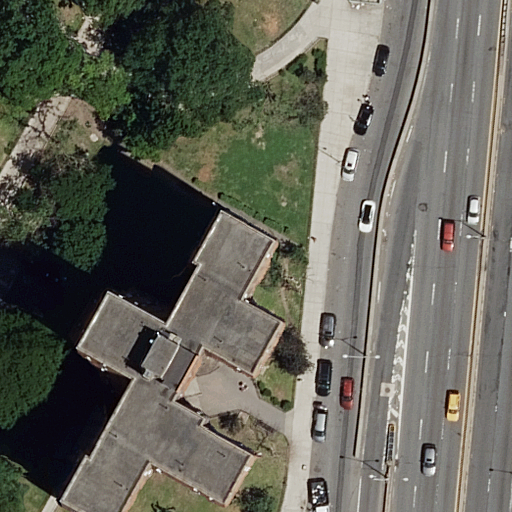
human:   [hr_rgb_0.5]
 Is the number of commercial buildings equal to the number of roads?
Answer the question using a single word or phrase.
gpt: no

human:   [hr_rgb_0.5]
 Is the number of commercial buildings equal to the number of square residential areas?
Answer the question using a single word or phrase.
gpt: yes

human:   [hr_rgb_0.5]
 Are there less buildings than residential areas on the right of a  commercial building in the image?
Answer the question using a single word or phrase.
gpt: no

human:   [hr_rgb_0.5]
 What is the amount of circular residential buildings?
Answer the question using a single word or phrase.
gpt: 0

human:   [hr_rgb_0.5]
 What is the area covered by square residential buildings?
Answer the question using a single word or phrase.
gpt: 0m2

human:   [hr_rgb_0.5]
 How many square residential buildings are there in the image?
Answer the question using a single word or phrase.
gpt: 0

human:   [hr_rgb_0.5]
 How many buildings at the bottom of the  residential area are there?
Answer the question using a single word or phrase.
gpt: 0

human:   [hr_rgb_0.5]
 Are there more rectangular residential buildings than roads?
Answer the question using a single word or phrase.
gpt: no

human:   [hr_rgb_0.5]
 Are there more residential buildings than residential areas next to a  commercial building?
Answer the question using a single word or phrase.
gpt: yes

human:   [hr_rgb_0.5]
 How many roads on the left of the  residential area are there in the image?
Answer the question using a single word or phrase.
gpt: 0

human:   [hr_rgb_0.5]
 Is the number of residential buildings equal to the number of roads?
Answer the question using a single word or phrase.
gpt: no

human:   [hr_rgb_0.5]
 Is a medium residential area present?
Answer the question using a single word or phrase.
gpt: no

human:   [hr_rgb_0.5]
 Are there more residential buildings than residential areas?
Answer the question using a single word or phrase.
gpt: no

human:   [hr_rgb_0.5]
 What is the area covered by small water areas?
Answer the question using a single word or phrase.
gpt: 0m2

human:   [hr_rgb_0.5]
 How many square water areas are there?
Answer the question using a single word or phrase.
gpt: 0

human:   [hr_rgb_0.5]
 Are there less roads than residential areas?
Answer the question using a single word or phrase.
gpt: no

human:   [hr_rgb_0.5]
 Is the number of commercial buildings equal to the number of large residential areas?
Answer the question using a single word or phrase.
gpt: no

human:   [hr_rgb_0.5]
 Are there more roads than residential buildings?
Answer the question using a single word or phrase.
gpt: yes

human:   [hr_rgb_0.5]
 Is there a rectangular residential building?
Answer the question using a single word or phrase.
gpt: no

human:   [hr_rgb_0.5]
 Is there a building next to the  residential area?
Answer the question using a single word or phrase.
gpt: yes

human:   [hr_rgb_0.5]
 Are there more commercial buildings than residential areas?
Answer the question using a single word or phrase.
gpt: no

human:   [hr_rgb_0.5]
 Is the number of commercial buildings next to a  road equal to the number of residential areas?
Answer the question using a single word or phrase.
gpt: no

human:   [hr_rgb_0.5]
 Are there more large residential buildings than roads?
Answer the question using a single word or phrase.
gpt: no

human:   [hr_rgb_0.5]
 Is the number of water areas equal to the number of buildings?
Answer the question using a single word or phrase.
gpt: no

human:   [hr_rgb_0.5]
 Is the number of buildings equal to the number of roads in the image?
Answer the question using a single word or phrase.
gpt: no

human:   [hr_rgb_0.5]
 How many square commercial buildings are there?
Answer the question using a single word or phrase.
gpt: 0

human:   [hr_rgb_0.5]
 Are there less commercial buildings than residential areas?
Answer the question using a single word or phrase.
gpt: yes

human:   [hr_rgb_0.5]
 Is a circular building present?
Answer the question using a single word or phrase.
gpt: no

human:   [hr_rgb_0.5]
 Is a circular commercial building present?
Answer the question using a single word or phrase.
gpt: no

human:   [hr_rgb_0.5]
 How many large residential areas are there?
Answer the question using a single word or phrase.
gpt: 1

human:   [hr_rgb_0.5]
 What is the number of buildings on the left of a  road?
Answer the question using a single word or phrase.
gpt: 1

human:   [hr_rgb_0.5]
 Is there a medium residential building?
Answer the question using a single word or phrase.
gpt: no

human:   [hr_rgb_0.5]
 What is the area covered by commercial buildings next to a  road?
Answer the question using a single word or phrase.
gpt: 0m2

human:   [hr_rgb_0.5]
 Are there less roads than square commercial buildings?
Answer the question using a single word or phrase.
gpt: no

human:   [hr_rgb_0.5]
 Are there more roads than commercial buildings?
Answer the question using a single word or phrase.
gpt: yes

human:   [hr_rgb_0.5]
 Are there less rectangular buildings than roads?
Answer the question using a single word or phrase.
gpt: yes